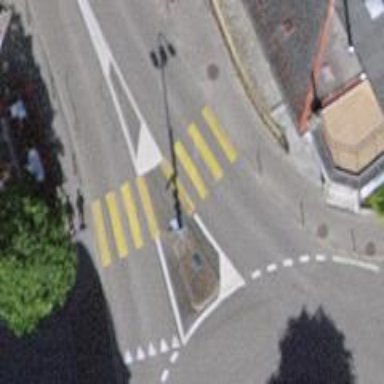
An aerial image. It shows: Uncontrolled crossing with traffic island.